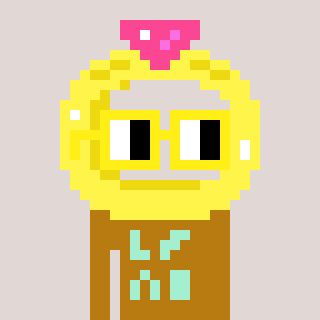
a pixel art character with square yellow glasses, a ring-shaped head and a gold-colored body on a warm background